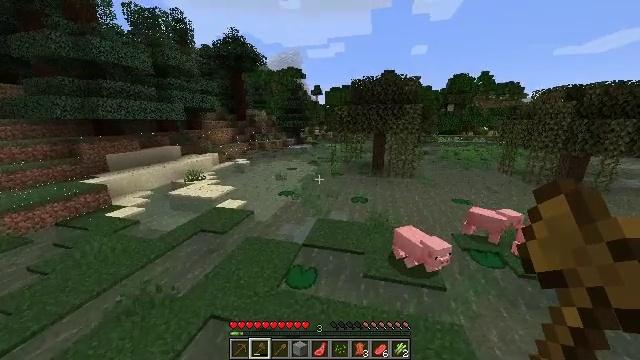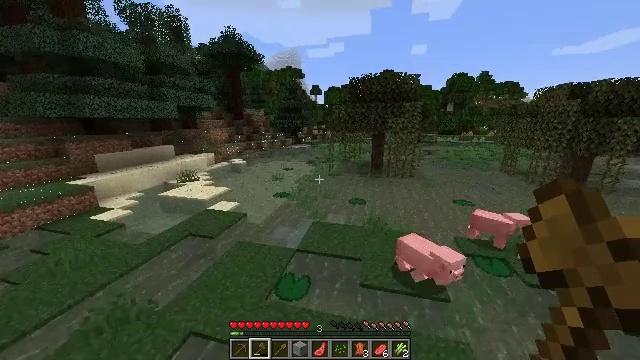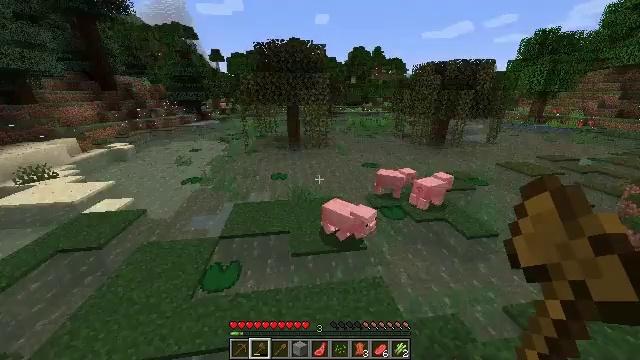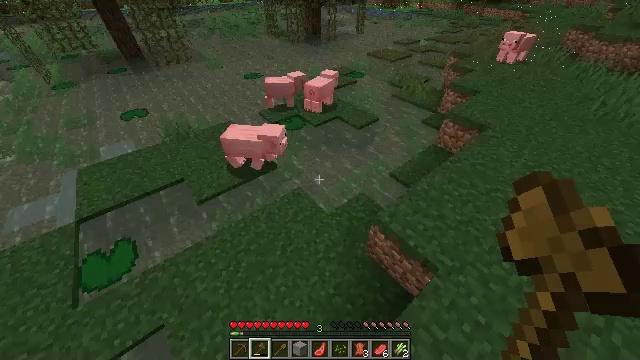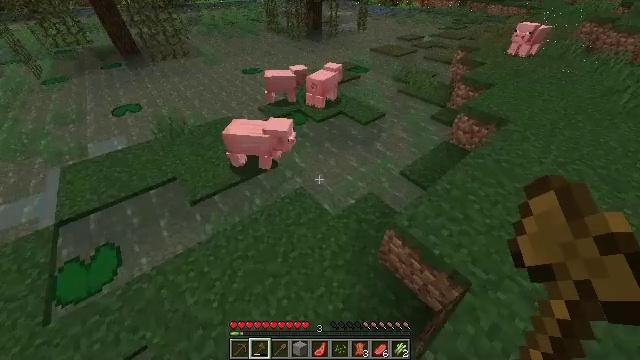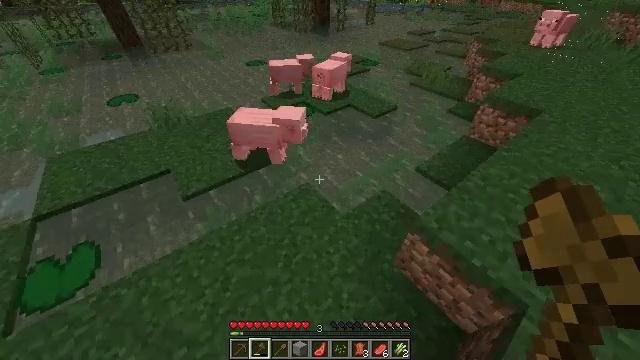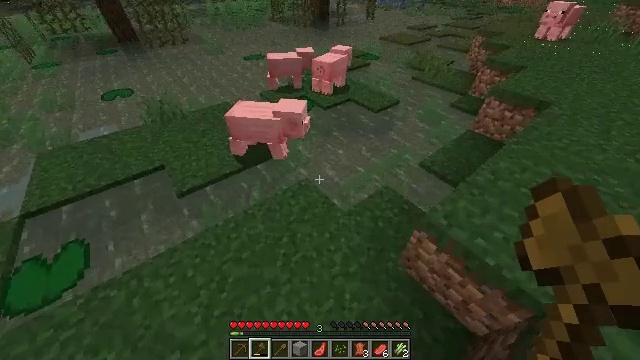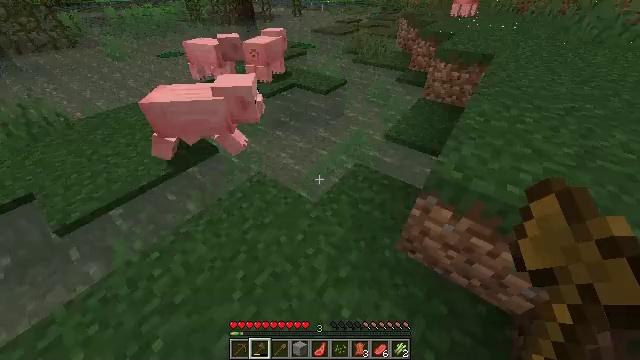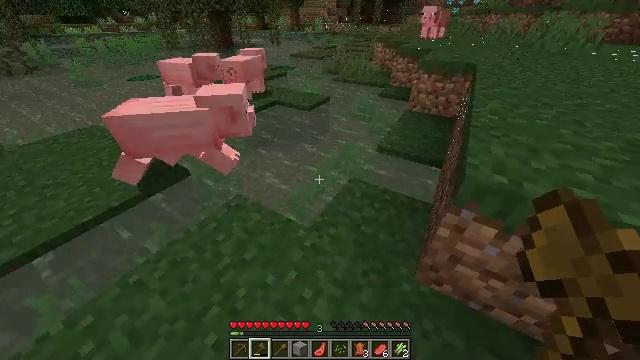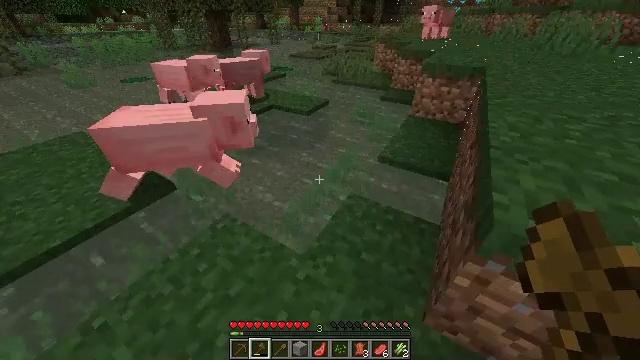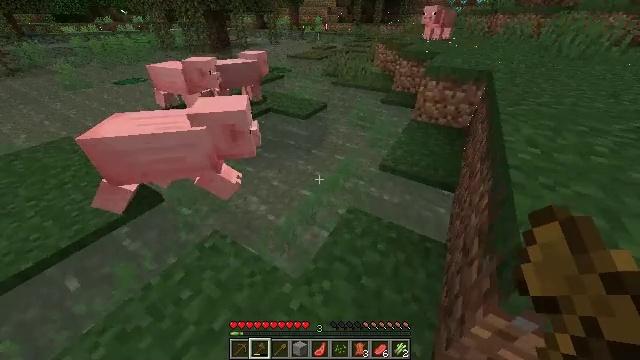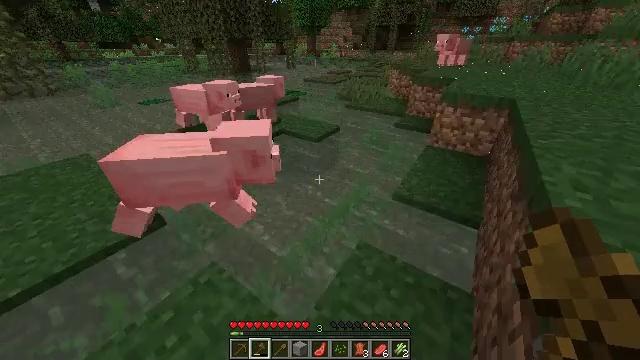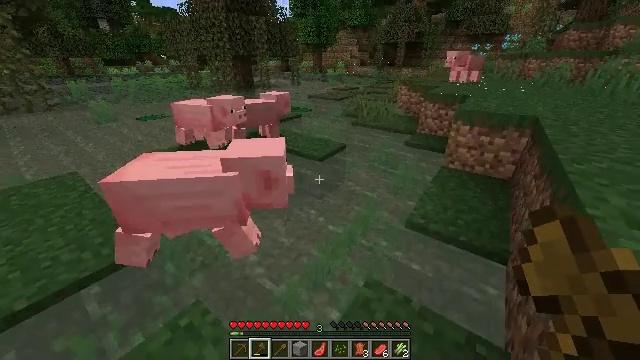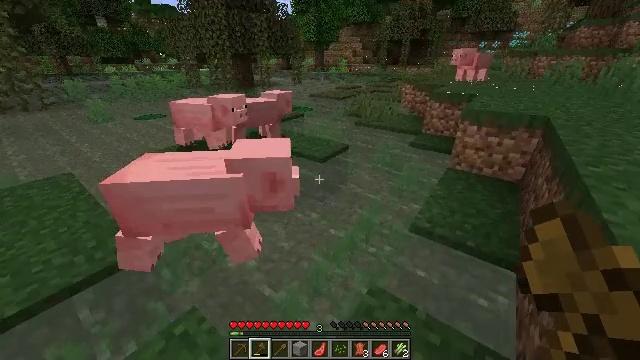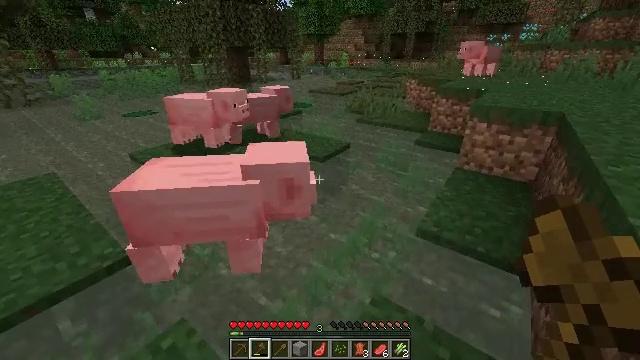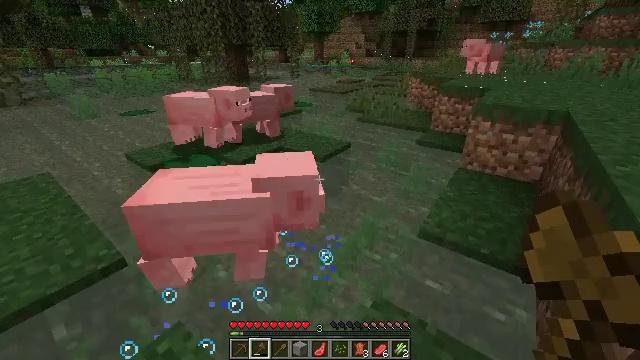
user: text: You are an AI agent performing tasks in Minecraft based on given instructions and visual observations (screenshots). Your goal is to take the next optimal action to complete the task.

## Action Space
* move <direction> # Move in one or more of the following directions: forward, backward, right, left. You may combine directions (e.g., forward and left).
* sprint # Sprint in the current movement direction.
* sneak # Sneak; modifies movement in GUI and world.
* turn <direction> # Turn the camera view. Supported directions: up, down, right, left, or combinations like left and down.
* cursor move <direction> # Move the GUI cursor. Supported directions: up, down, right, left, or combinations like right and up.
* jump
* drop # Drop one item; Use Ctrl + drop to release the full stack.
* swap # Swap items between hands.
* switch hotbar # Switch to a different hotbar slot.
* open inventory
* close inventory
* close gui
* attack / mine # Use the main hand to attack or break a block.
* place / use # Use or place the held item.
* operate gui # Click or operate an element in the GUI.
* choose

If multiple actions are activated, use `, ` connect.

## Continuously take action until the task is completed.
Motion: motion action
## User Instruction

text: Collect seagrass by hand or tool.
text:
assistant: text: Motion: move forward and move right, sprint, jump
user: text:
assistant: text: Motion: move forward and move right, sprint, turn right and down
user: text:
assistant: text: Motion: move forward and move right, sprint, turn right and down
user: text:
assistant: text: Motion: move forward and move right
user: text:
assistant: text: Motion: move forward and move right, turn left
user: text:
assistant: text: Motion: move forward and move right
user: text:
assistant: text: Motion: move forward and move right, turn right and up
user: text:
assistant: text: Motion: move forward and move right, turn right and up
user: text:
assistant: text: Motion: move forward and move right
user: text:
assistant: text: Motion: move forward
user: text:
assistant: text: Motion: turn left and up
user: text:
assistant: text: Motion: turn left and up
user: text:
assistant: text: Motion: no_op
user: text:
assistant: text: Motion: no_op
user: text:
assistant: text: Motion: no_op
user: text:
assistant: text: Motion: turn left and down
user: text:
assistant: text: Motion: move forward
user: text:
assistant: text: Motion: move forward, turn down
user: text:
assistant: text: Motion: move forward, turn right and down, jump
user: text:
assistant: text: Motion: move forward, turn right and down, jump
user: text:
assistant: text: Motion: move forward and move right, jump
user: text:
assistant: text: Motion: move forward and move right, jump
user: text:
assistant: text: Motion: move forward and move right, turn down
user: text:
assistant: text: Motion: move forward and move right
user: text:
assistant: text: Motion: move forward and move right, turn left and down
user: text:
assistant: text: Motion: turn left and down
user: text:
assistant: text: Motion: turn left and down
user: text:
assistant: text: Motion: turn left and down
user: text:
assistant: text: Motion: attack / mine
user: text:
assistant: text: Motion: attack / mine